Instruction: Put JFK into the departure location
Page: home
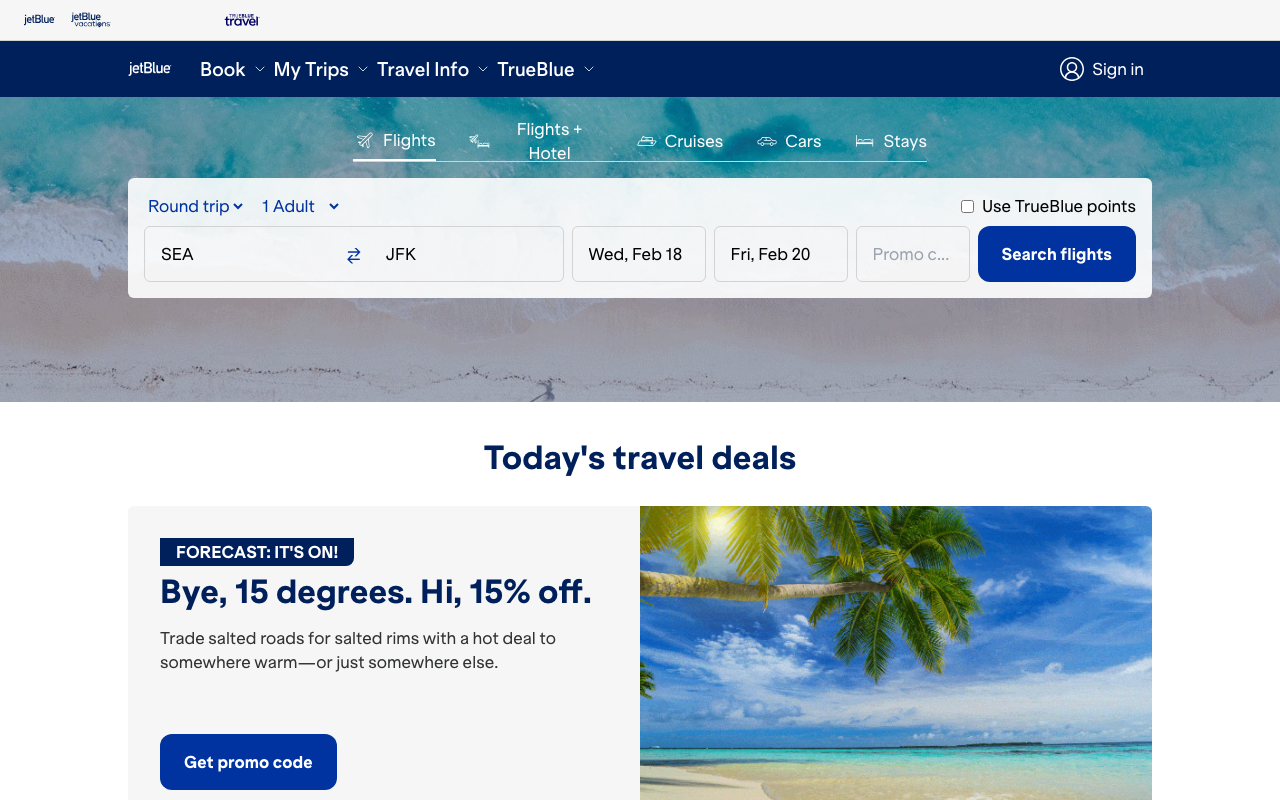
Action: type